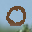
Label: 0